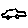
Label: car